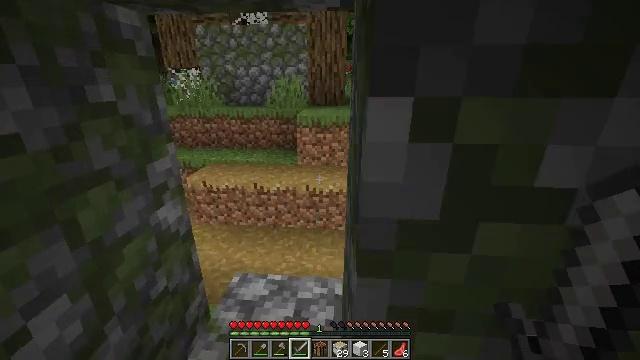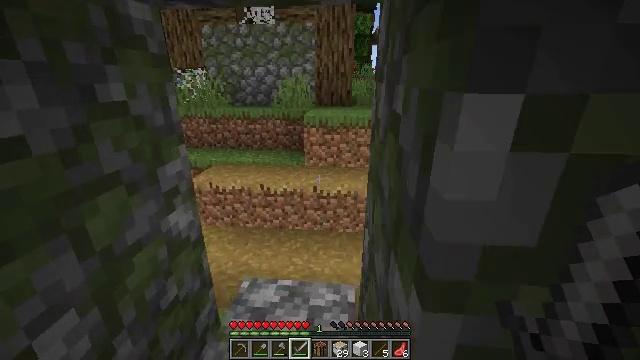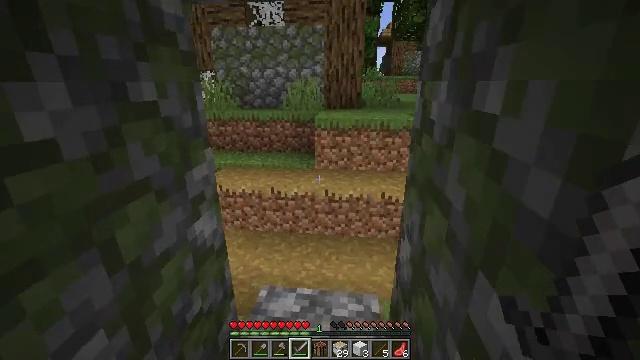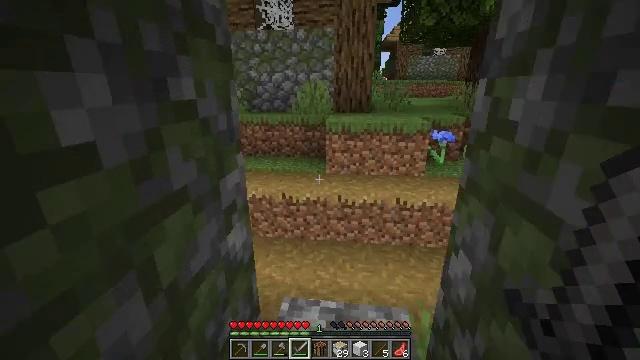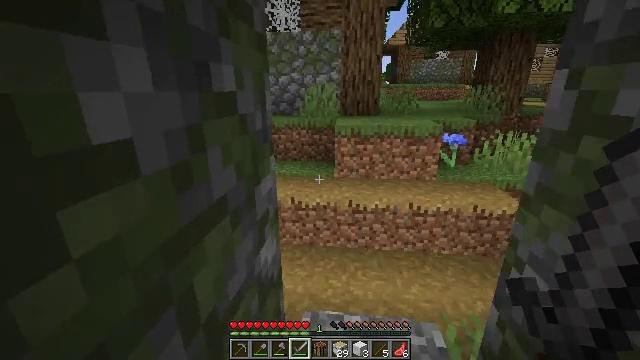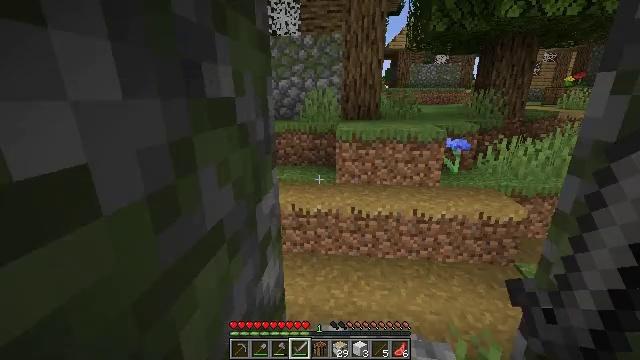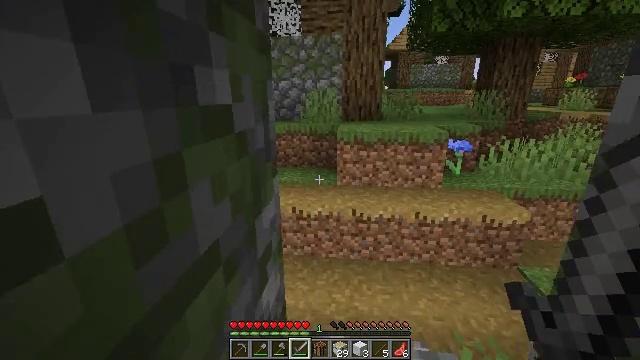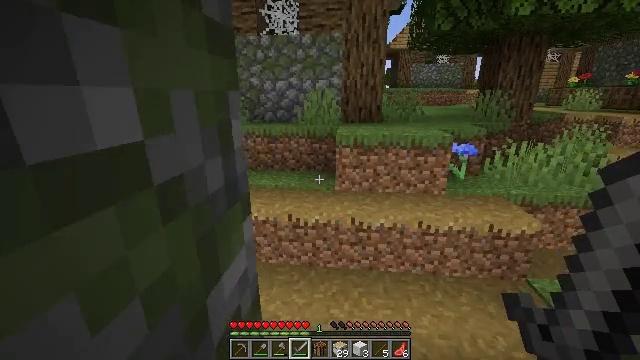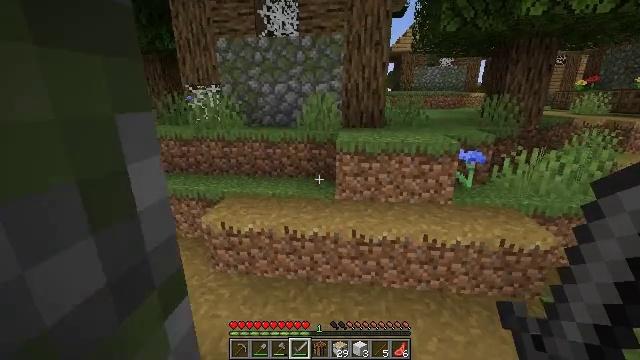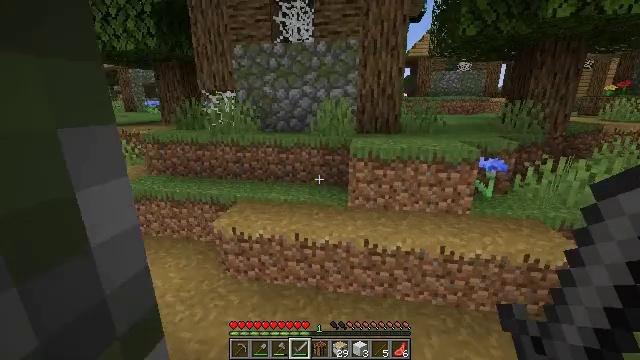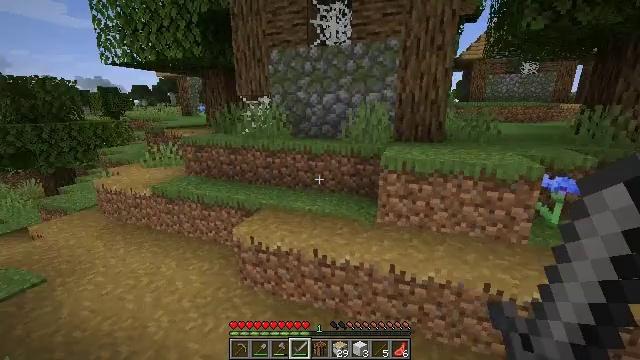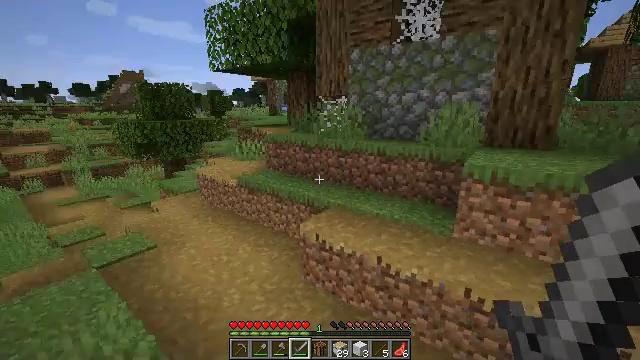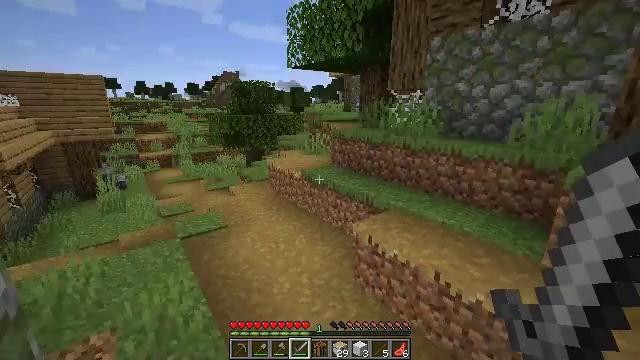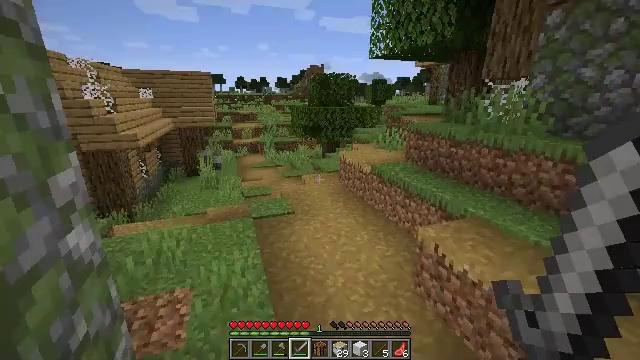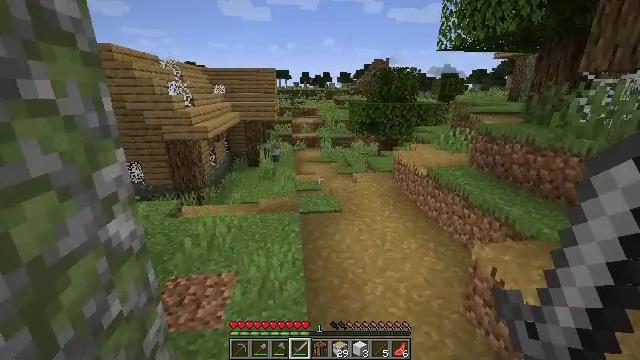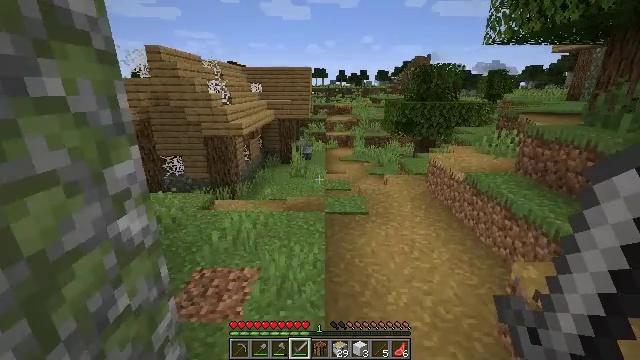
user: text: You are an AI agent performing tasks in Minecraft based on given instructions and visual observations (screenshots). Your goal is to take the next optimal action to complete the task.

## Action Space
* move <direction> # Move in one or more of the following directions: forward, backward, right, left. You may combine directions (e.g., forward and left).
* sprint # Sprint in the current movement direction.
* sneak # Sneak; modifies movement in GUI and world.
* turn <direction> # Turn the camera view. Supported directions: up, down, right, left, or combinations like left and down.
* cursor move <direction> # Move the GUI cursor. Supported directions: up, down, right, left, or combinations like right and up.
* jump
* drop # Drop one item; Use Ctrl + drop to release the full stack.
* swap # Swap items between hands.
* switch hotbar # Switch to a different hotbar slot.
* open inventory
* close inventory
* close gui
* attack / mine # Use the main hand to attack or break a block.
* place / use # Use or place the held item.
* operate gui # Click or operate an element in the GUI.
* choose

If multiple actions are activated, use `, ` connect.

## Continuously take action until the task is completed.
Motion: motion action
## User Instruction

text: Gather oak leaves by attacking.
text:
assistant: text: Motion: move forward and move left
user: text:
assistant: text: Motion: move forward and move left
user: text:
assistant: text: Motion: move forward and move left
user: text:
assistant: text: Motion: move forward and move left
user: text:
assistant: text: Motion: move forward
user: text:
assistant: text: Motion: move forward
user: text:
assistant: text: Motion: move forward
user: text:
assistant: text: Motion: move forward
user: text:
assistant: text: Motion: move forward and move right, turn left and up
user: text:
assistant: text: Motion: move forward and move right, turn left and up
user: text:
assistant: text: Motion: move forward and move right, turn left
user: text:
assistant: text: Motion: move forward and move right, turn left and down
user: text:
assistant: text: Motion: move forward and move right, turn left and down
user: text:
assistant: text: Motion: move forward and move right, turn left
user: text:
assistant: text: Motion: move forward, sprint, turn left
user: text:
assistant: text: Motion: move forward, sprint
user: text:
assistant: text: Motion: move forward, sprint
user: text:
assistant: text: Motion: move forward, sprint
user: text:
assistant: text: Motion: move forward, sprint
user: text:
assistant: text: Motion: move forward, sprint
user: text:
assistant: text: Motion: move forward, sprint, turn left
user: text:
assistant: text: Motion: move forward, sprint, turn left
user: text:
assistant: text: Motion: move forward, sprint, turn left
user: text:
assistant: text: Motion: move forward, sprint, turn left
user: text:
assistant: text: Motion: move forward, sprint
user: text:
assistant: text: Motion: move forward, sprint, turn left
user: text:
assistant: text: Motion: move forward, sprint, turn left
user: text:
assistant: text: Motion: move forward, sprint
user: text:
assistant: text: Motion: move forward, sprint
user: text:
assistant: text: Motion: move forward, sprint